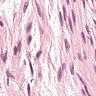
Metastatic tissue present: no